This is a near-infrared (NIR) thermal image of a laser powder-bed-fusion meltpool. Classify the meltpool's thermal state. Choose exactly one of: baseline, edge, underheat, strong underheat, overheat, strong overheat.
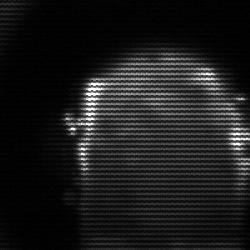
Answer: baseline